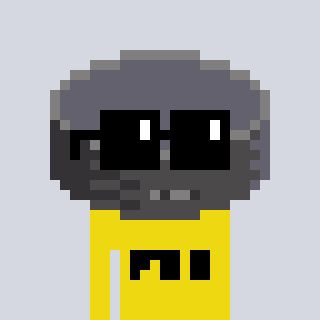
a pixel art character with square black sunglasses, a hockey puck-shaped head and a yellow-colored body on a cool background